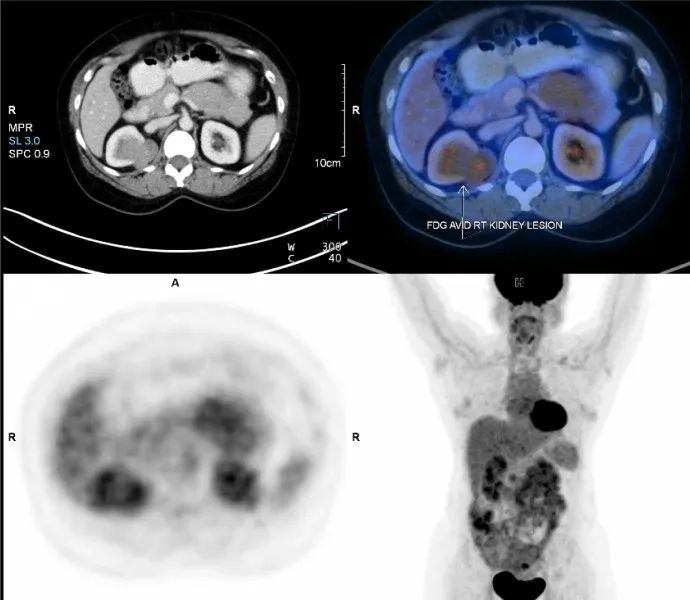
FDG PET CT showing uptake in the right renal mass.
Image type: radiology (pet)